Field crop: maize
Growth stage: 1
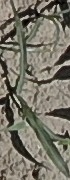
Species: sorghum